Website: ulta-beauty
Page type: delivery-shipping
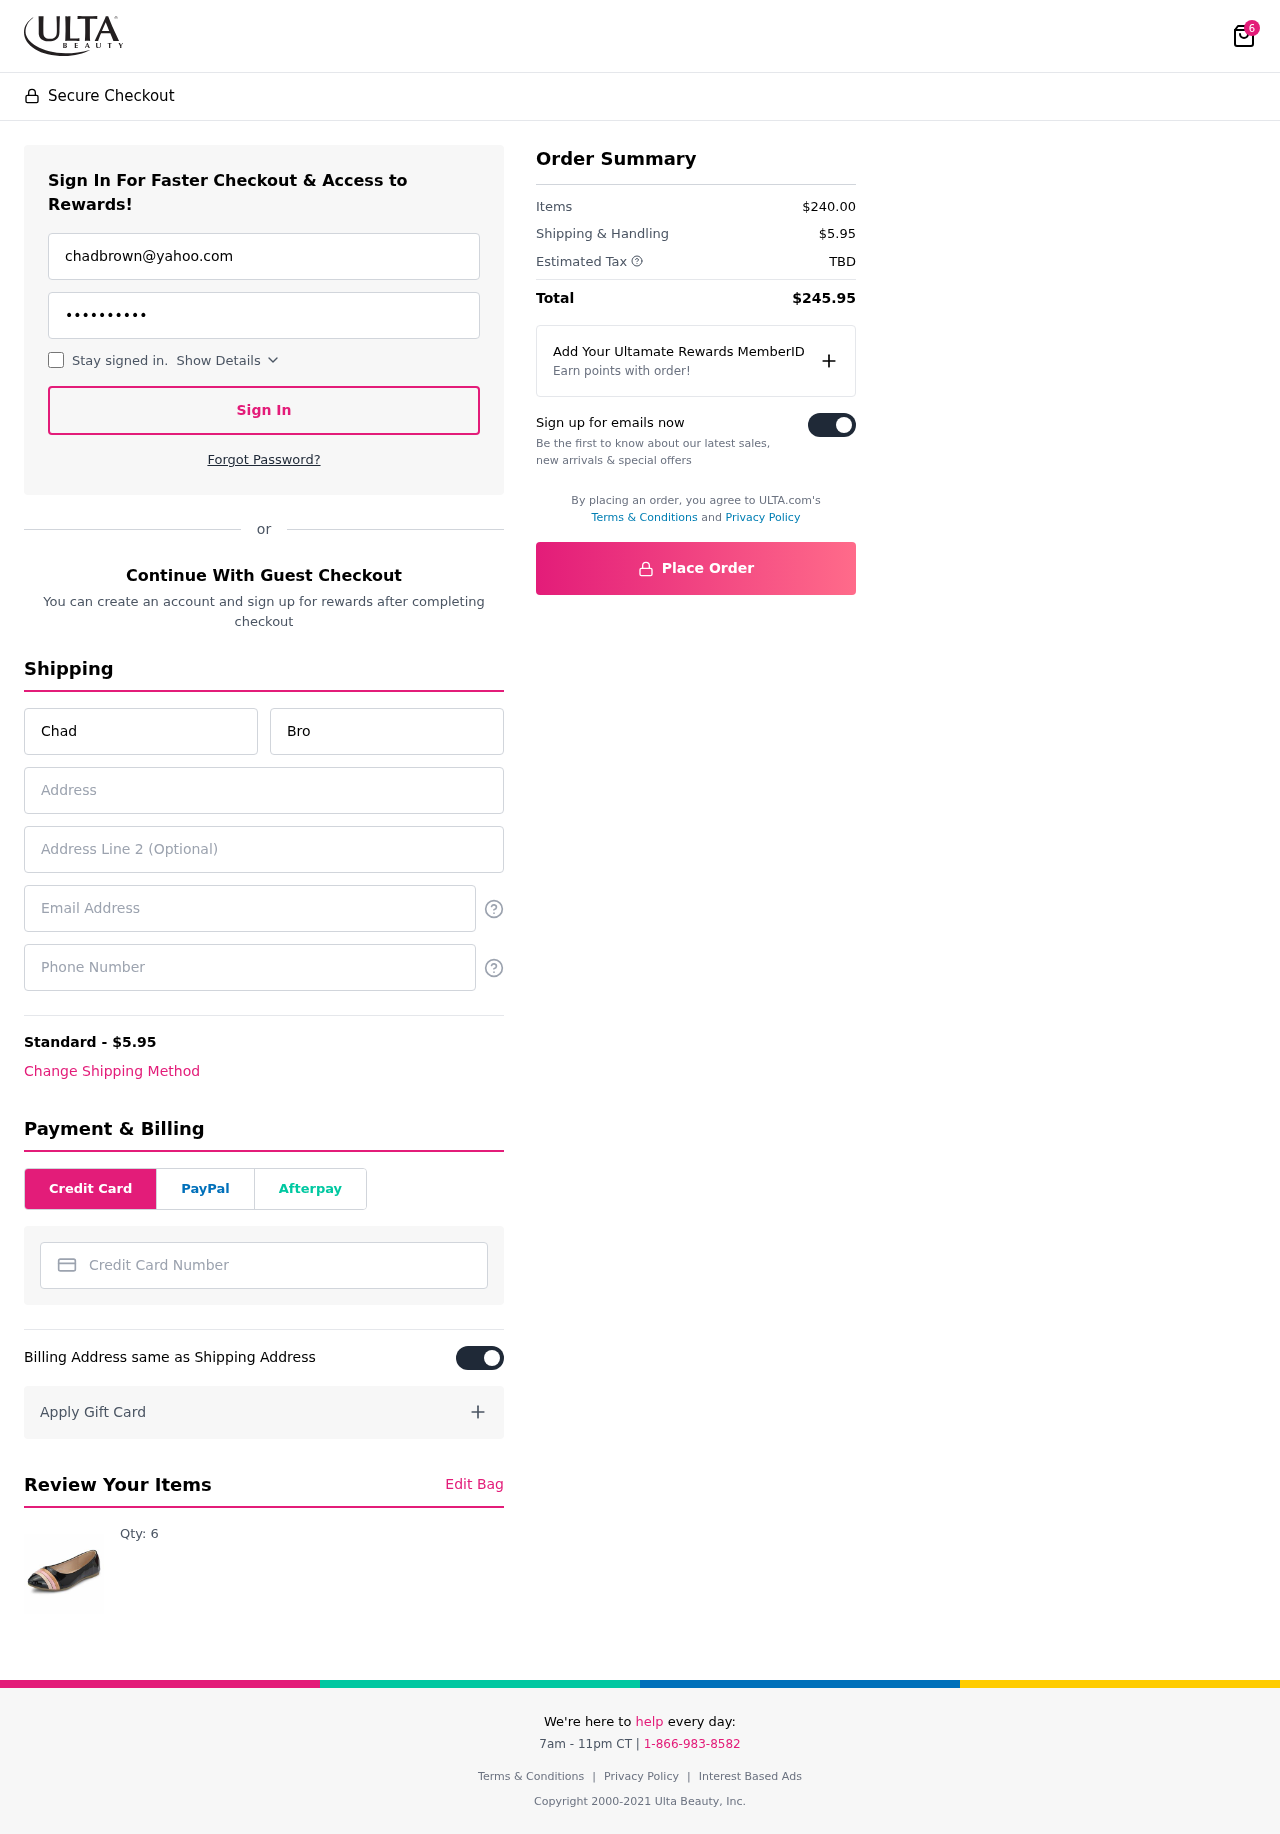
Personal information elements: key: PII_CARD_NUMBER
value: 4625 6225 8494 3342
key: PII_EMAIL
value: chadbrown@yahoo.com
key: PII_EMAIL2
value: chadbrown@yahoo.com
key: PII_FIRSTNAME
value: Chad
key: PII_LASTNAME
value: Brown
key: PII_PHONE
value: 4916105780
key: PII_STREET
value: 94057 Montoya Ferry
Product elements: key: PRODUCT1_QUANTITY
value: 6
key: PRODUCT1
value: Qty: 6
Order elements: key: ORDER_NUM_ITEMS
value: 6
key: ORDER_SHIPPING_COST
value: $5.95
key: ORDER_SUBTOTAL
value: $240.00
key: ORDER_TAX
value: TBD
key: ORDER_TOTAL
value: $245.95